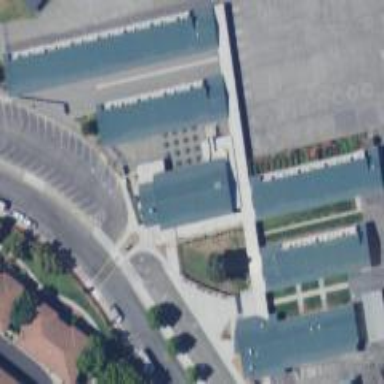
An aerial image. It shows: School building.